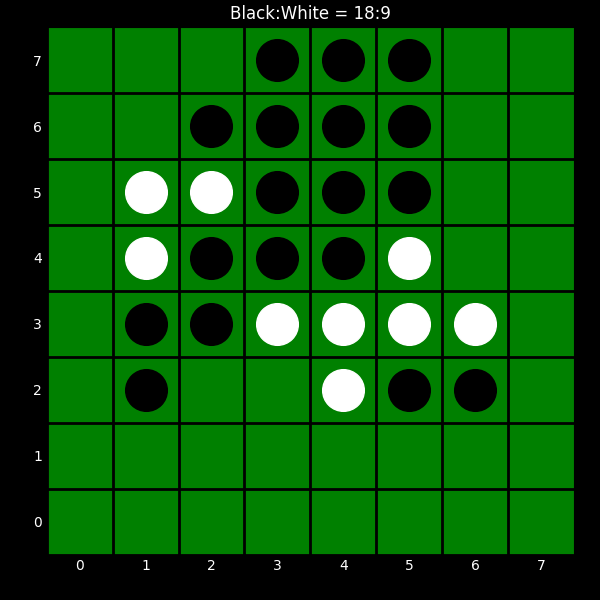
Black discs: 18
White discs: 9